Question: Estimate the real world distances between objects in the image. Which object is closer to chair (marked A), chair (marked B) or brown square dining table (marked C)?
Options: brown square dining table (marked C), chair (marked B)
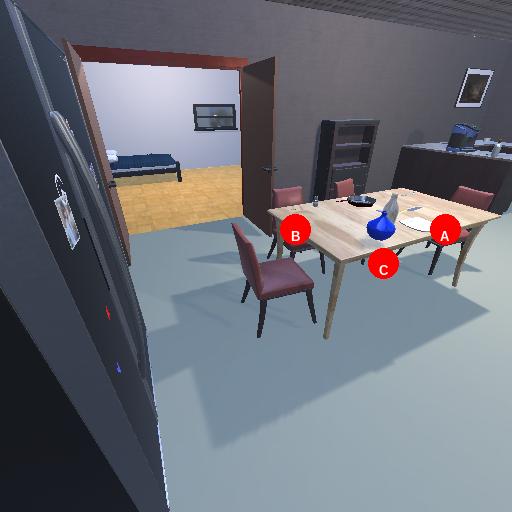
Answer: brown square dining table (marked C)